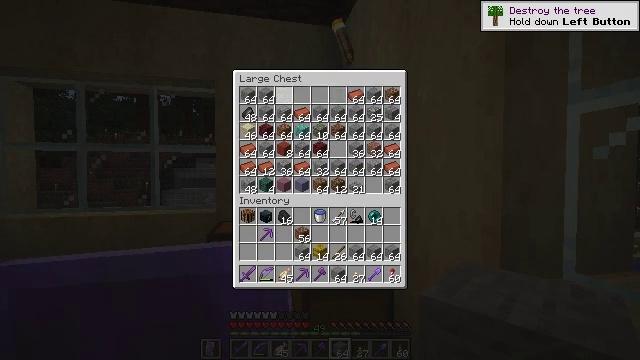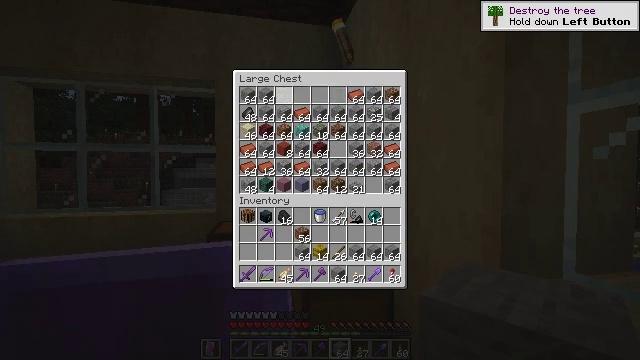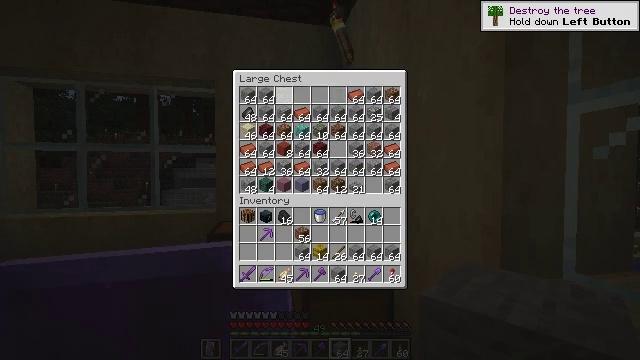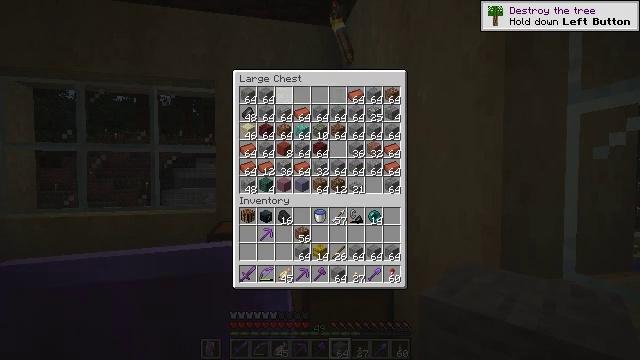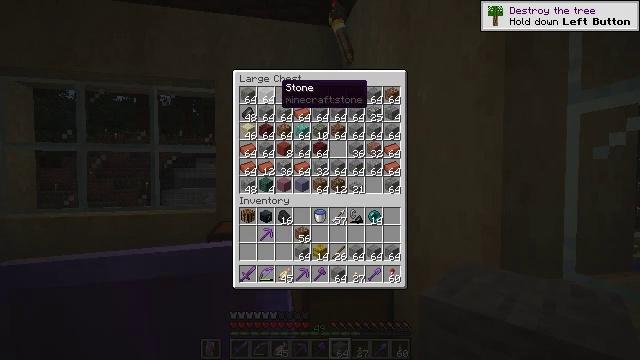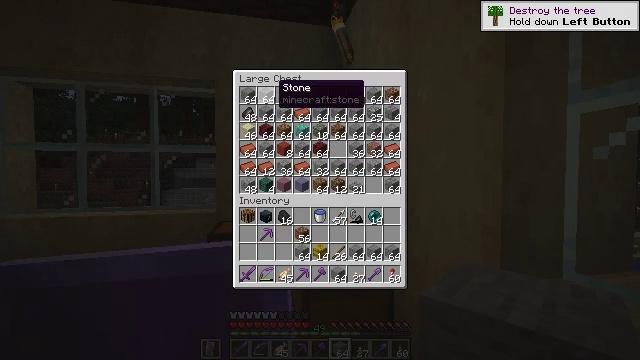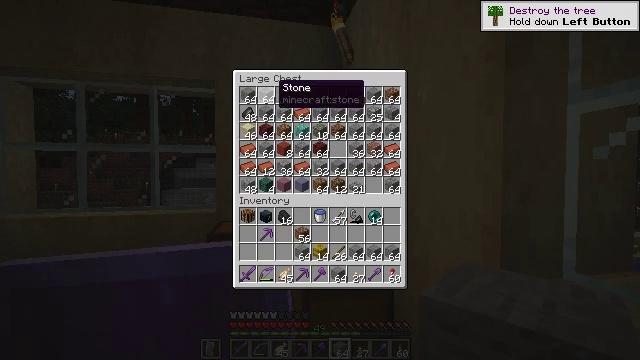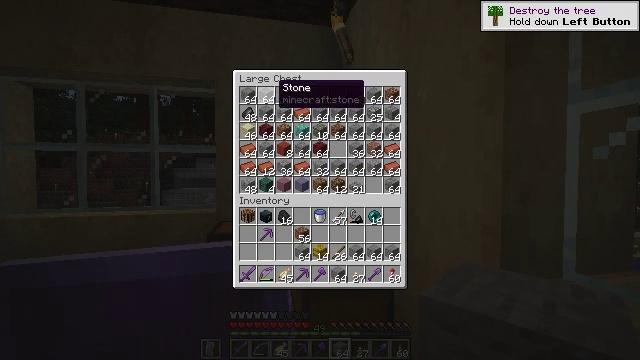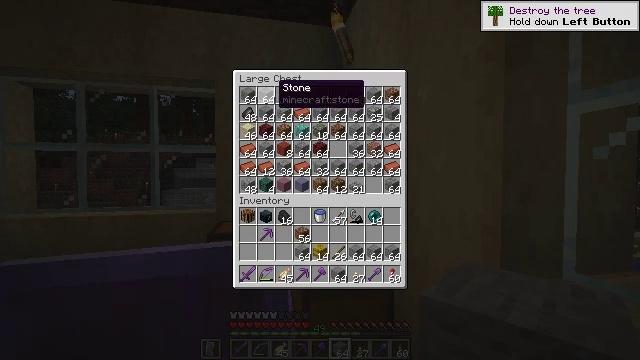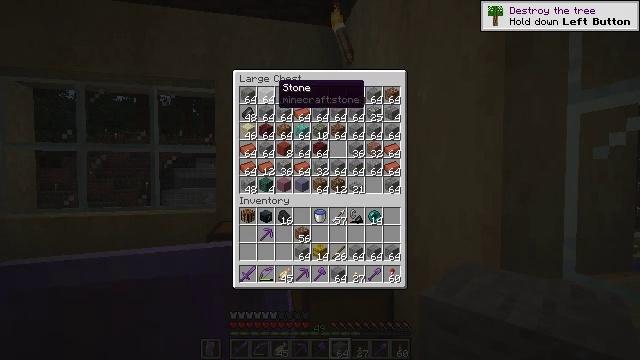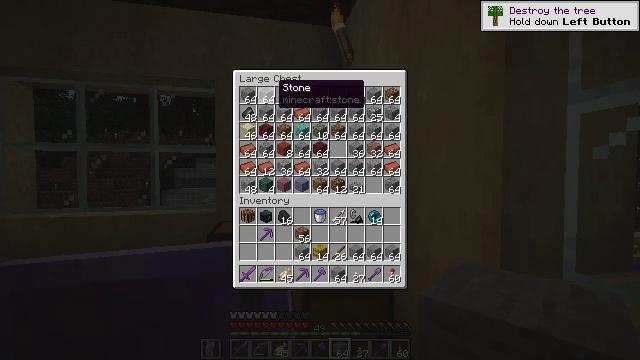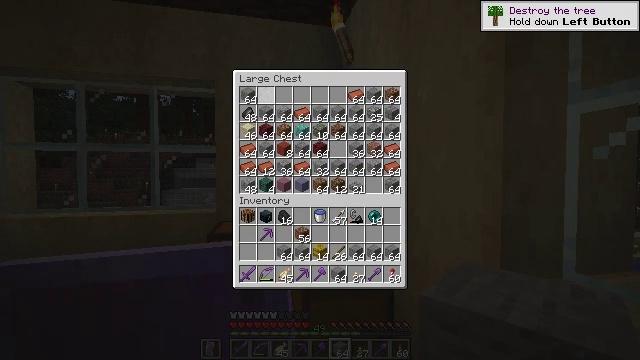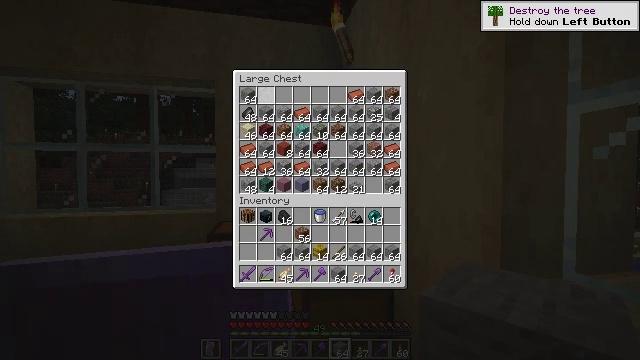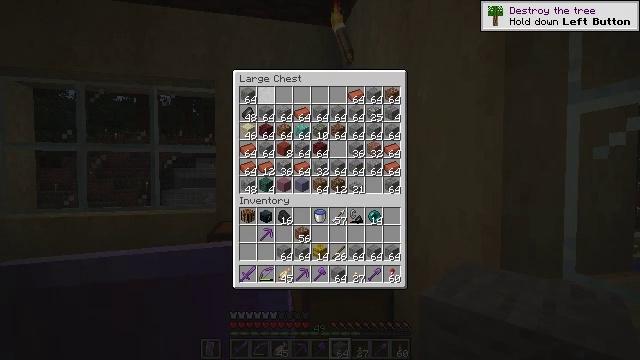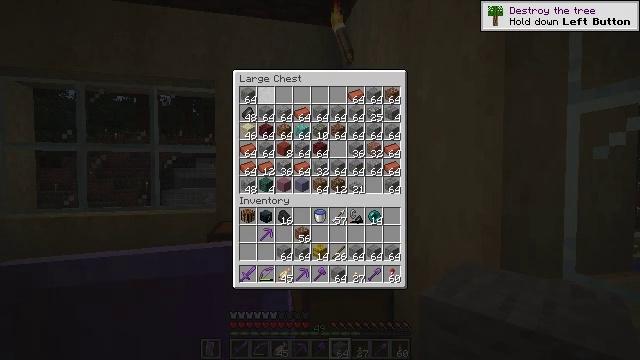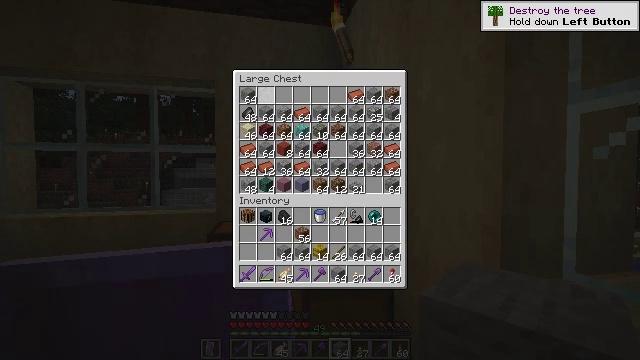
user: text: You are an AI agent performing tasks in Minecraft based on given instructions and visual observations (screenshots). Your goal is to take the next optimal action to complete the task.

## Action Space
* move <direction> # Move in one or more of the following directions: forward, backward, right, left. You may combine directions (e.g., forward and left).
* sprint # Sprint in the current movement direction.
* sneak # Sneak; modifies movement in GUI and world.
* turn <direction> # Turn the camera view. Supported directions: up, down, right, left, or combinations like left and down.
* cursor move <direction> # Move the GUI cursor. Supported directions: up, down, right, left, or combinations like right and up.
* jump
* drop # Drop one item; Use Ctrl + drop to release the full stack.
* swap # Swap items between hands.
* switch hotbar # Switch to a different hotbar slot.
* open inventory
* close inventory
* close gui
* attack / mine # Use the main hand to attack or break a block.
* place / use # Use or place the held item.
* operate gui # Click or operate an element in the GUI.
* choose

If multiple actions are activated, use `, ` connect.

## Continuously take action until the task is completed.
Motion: motion action
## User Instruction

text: With a piece of stone, craft a stone button.
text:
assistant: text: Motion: sneak, operate gui
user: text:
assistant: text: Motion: sneak, operate gui
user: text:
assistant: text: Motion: sneak
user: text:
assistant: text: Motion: sneak
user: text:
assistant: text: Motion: sneak
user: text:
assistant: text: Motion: sneak
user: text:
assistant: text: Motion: sneak
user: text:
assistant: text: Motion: sneak
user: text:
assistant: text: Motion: sneak
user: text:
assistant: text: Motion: sneak
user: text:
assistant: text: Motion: sneak, operate gui
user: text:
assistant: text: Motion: sneak, operate gui
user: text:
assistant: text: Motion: sneak, operate gui
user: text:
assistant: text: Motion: sneak
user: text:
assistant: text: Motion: sneak
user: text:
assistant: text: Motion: sneak, cursor move left
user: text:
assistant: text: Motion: sneak, cursor move left
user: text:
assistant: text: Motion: sneak
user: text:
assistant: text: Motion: sneak
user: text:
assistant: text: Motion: sneak
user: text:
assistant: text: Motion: sneak
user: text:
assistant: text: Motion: sneak
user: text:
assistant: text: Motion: sneak
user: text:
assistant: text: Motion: sneak
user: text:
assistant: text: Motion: sneak
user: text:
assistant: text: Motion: sneak, operate gui
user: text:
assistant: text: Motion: sneak, operate gui
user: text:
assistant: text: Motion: sneak, operate gui
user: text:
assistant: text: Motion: sneak
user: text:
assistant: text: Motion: sneak